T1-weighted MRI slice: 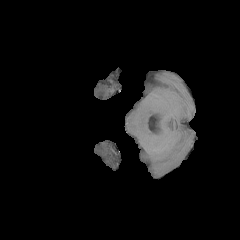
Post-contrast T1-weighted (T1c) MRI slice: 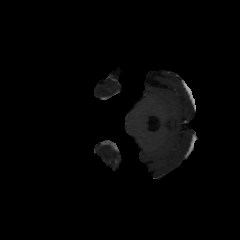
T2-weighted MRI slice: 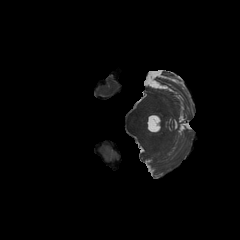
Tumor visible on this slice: yes